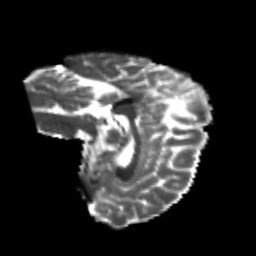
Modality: T2w
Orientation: sagittal
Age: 21
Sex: female
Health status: healthy
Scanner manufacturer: philips
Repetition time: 7.389 s
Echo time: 0.08599 s